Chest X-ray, AP view. Patient: 36 years old, sex F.
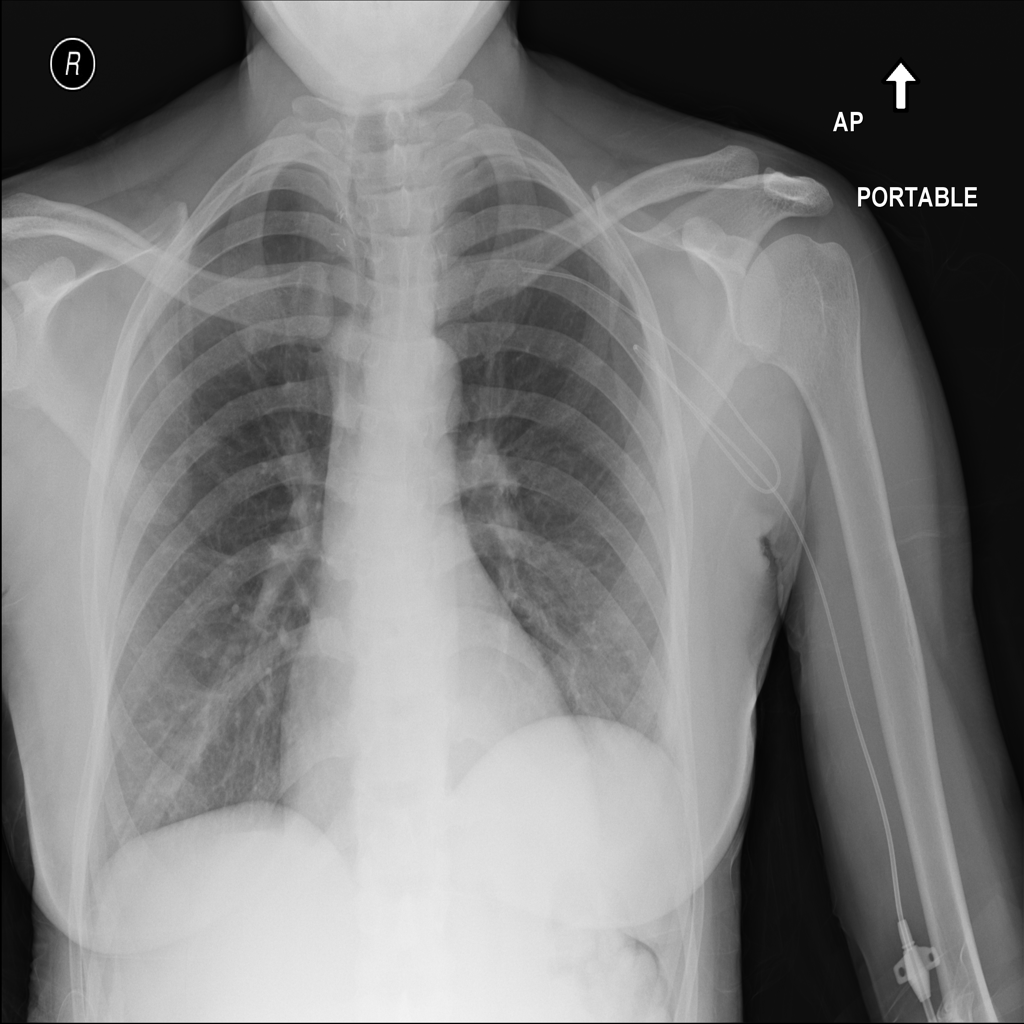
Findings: No Finding